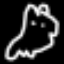
Label: frog